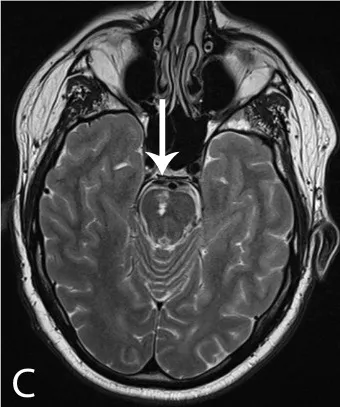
Findings from MRI and histological examination of spinal cord ischemia. Axial. T2-weighted turbo spin-echo images of the brain displaying right-sided pontine infarction which is marked by a white arrow. Hematoxylin and eosin (H&E) staining of myelon biopsy displaying necrotic central nervous system tissue with macrophages.
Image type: radiology (mri)